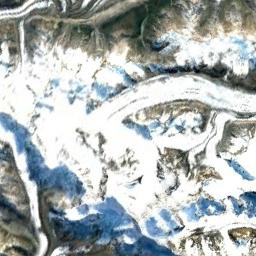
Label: snowberg